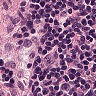
Metastatic tissue present: no